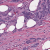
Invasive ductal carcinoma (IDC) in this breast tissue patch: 1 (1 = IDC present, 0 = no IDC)